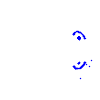
Particle: kaon